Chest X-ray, PA view. Patient: 24 years old, sex M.
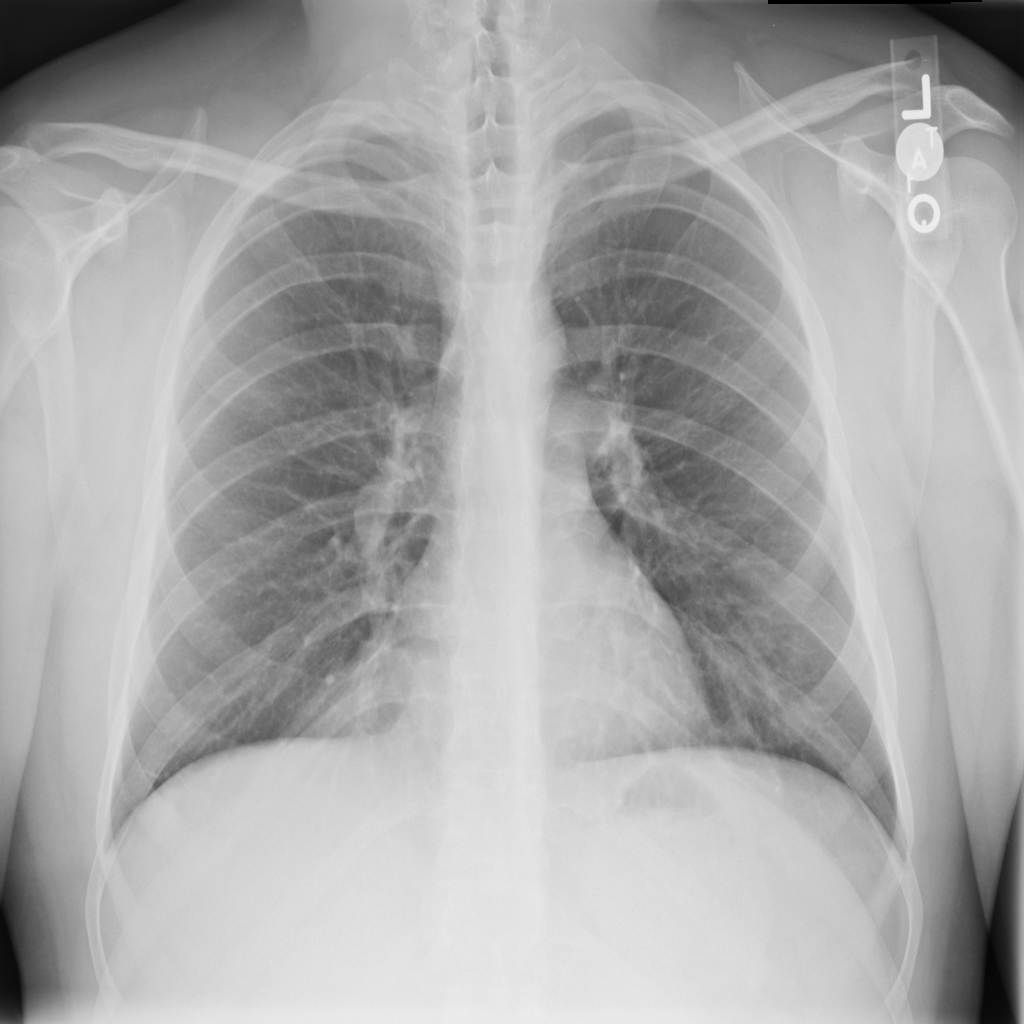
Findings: No Finding